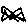
Label: zigzag